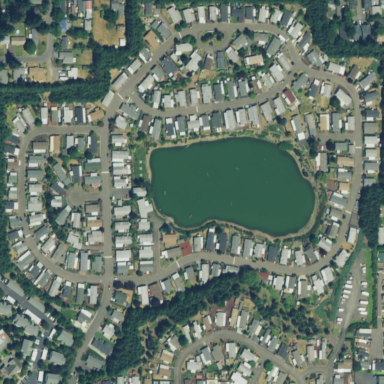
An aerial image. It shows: Residential area known as trailer park.